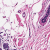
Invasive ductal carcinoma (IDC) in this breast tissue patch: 0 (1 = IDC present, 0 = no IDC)